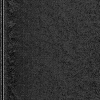
Atmospheric dust classification: dusty